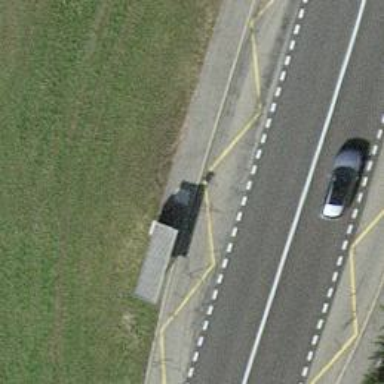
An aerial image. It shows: Platform for public transport. The platform is located by the road.